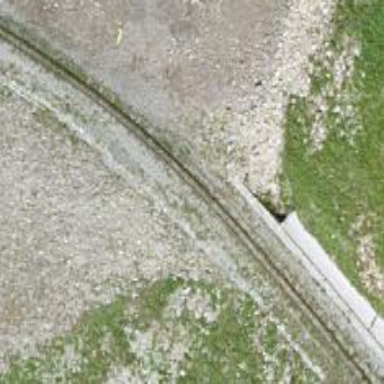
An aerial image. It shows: Bridge for narrow gauge railway.